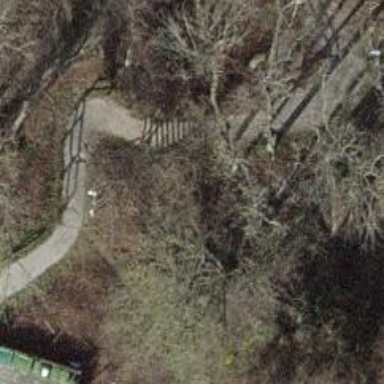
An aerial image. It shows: Set of steps on the road.